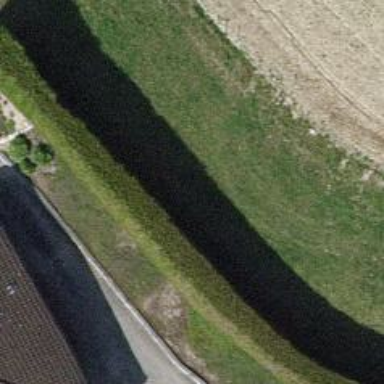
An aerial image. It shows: Hedge barrier.